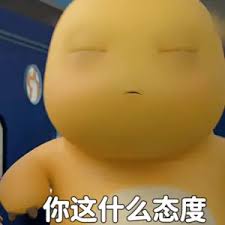
Label: nailong